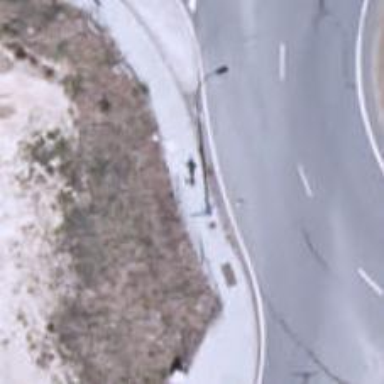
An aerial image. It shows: Sidewalk along the footway.